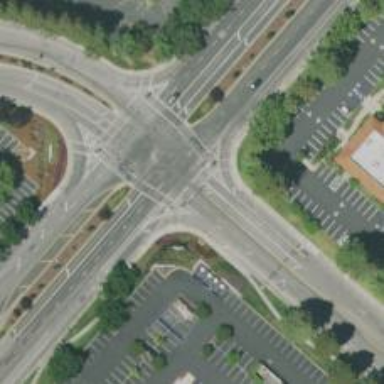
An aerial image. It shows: Solid stop line on the road.